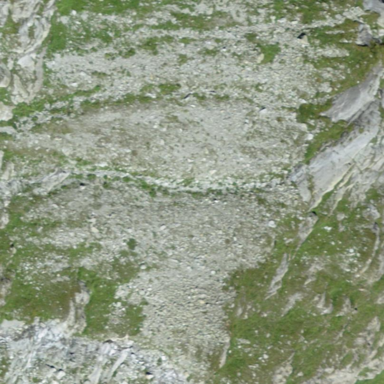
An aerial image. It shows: Scree landscape.